Question: I'm developing an jQuery mobile app and therefore I need to count something in my database. I spend hours and hours and ask some fellow students, but it doesn't work.
Database: PostgreSQL with Subqueries
'''
app.get('/getNumber', function(req, res) {
getFromDB("SELECT COUNT(p.*) AS rooms
FROM park_rooms p
WHERE p.park_house_id = " + req.param("house"), req, res)
})
'''
---
## And here comes the problem:

<URL>
---
## What I need:
I want to all 'result=0' in the table classification with the 'park_house_id = 0'.
: only the 'park_room_id's with the and
Are there some database experts, that can show me a subquery to solve this problem?
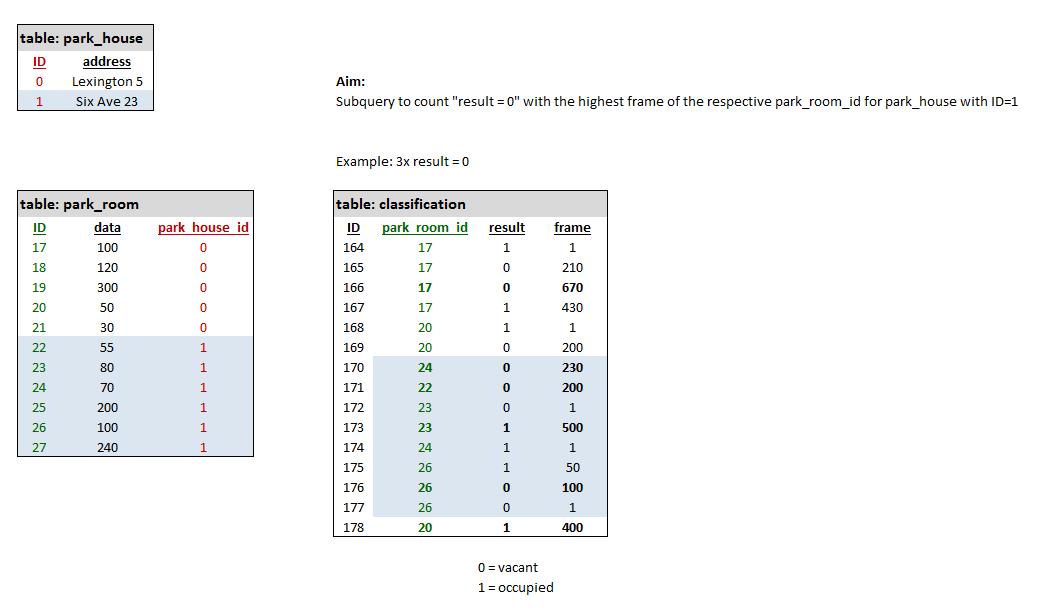
Answer: first we want rows from 'classification' that belong to 'park_house_id = 1', so what we do is inner join 'classification' with 'park_room' where this condition is true by using:
'''
SELECT *
FROM park_room pr
INNER JOIN classification c ON c.park_room_id = pr.id
WHERE pr.park_house_id = 1
'''
Now, for each 'park_room_id' we want to find out the maximum frame number, we do this by using 'MAX()' function and a 'GROUP BY park_room.id' or in our case we've aliased 'park_room' as 'pr' so 'GROUP BY pr.id'. And we alias the maximum frame number as maxframe
'''
SELECT pr.id,max(c.frame) as maxframe
FROM park_room pr
INNER JOIN classification c ON c.park_room_id = pr.id
WHERE pr.park_house_id = 1
GROUP BY pr.id
'''
Finally, we want to count the rows in 'classification' that have this 'maxframe' number as 'frame' for each 'park_room_id' and a 'result' of zero(0). So we inner join this above result back with 'classification' to check the if 'result = 0' and simply COUNT the park_room_id(s) that meet this condition. So our final query is. (notice the query above is now a subquery to produce a table with an alias of 'maxframe' in our final query).
'''
SELECT COUNT(park_room_id)
FROM classification c
INNER JOIN
(SELECT pr.id,max(c.frame) as maxframe
FROM park_room pr
INNER JOIN classification c ON c.park_room_id = pr.id
WHERE pr.park_house_id = 1
GROUP BY pr.id)as maxframe
ON c.park_room_id = maxframe.id AND frame=maxframe.maxframe
WHERE result = 0
'''
please try this <URL>